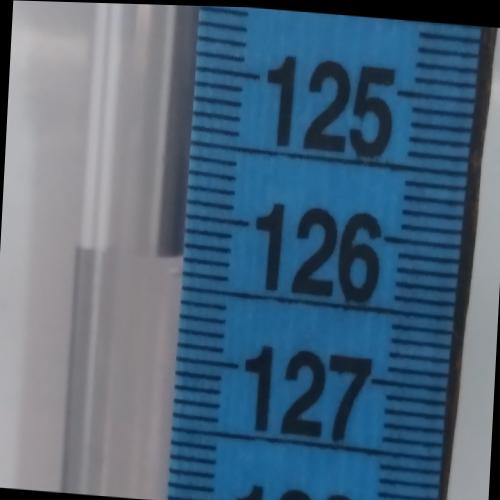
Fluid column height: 126.3 cm